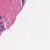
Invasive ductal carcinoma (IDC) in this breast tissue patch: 0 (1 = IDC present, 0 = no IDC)